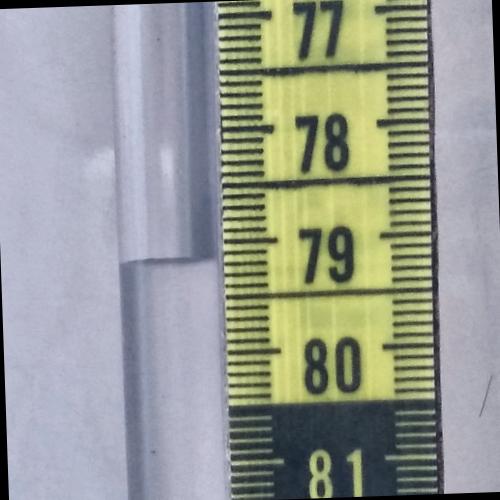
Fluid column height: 79.2 cm